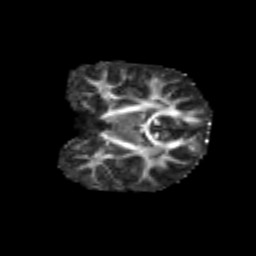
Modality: FA
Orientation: coronal
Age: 6
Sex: female
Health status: healthy